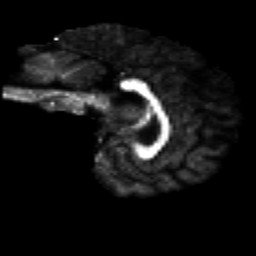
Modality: FA
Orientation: sagittal
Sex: female
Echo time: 0.114 s